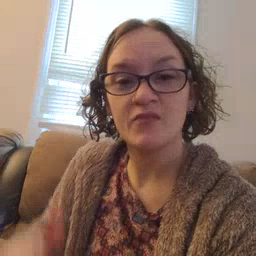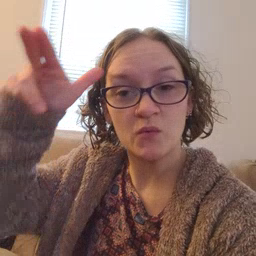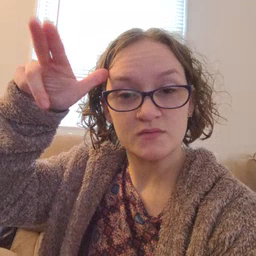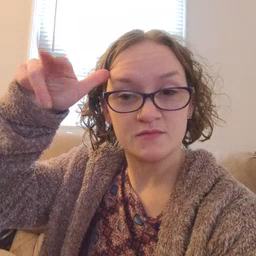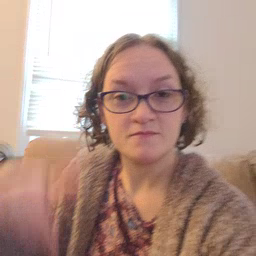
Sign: horse